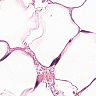
Metastatic tissue present: no